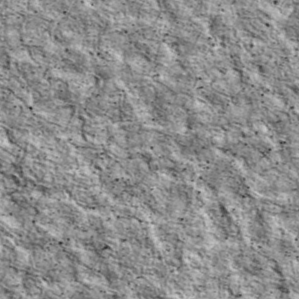
Label: non_frost